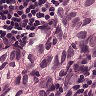
Metastatic tissue present: yes